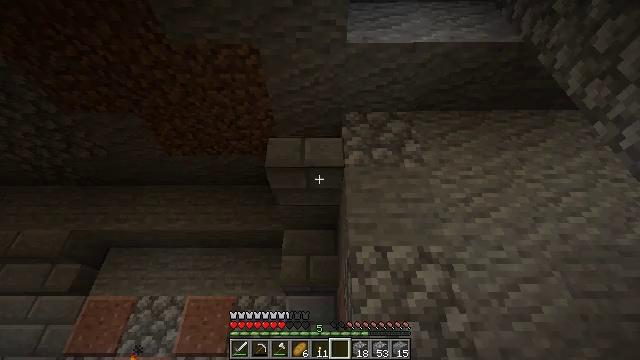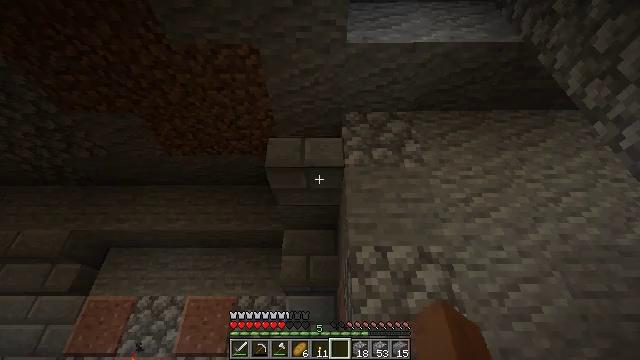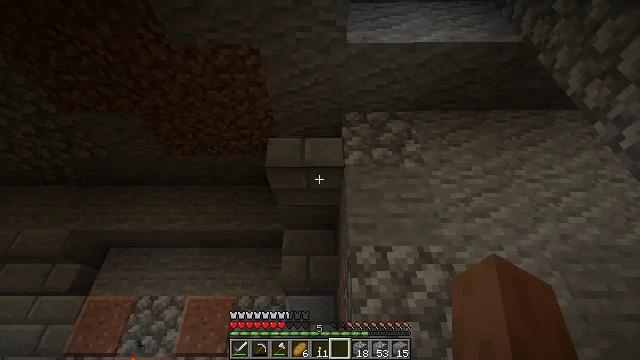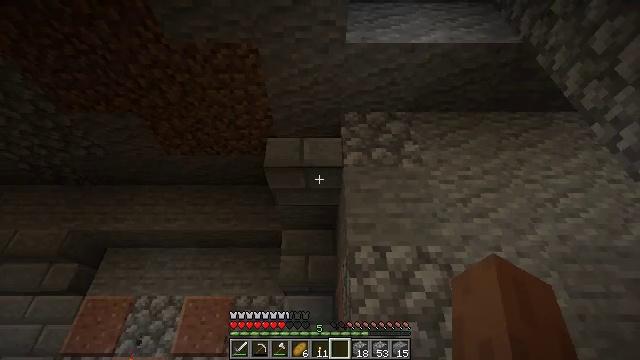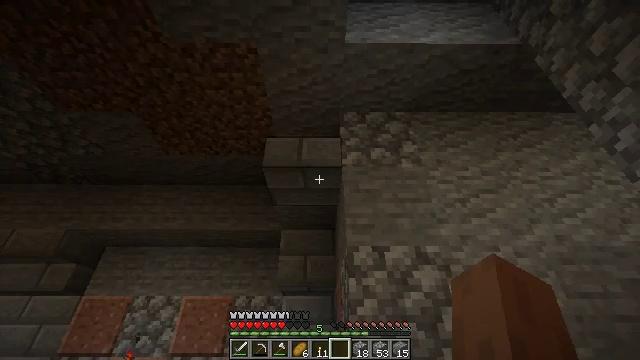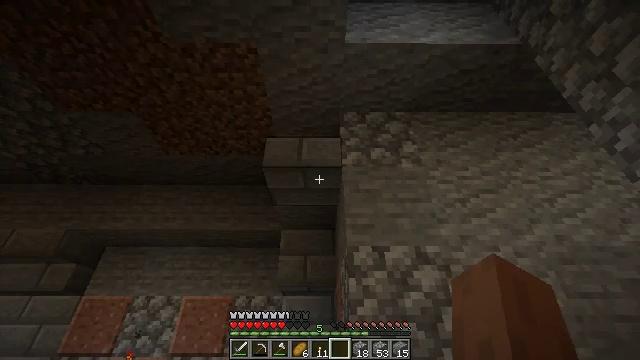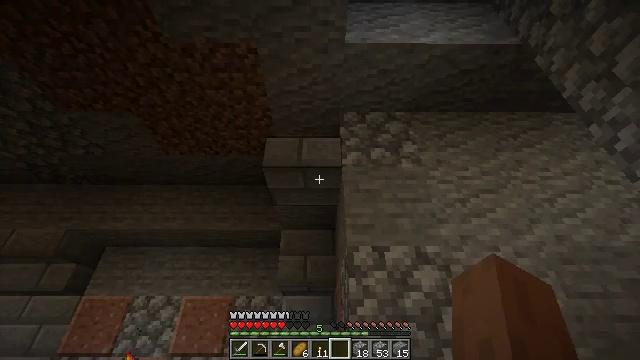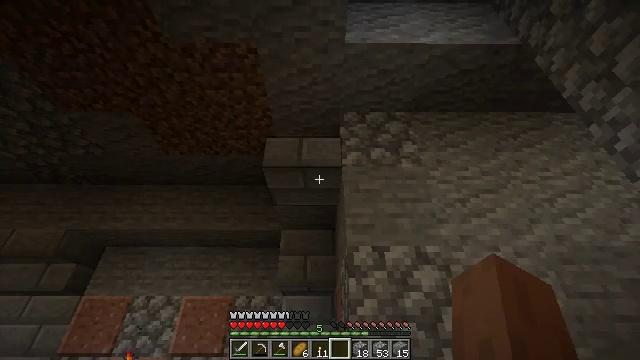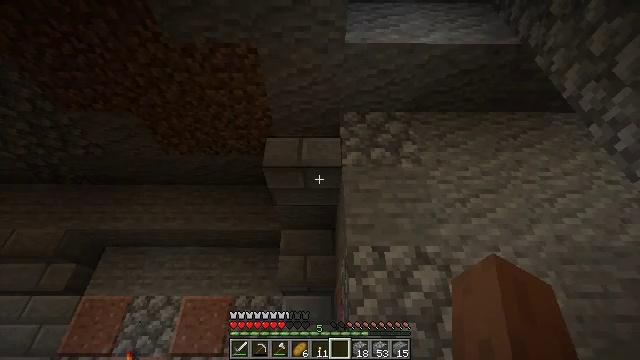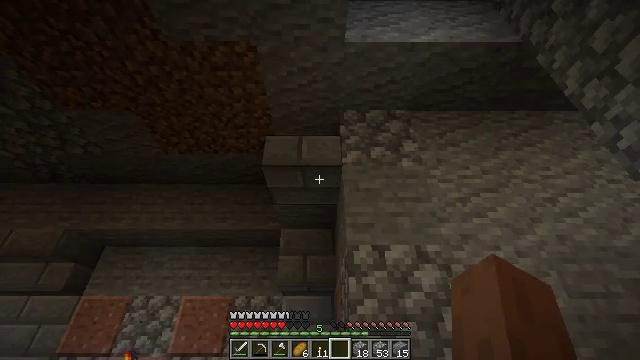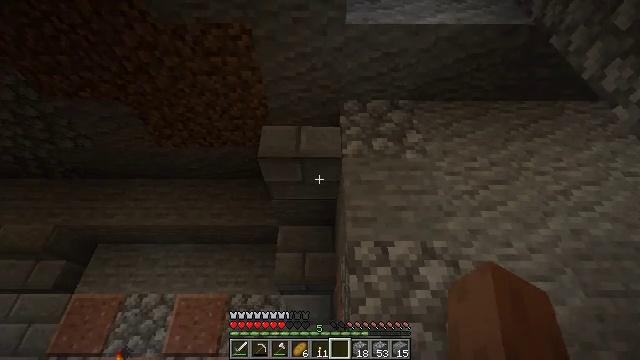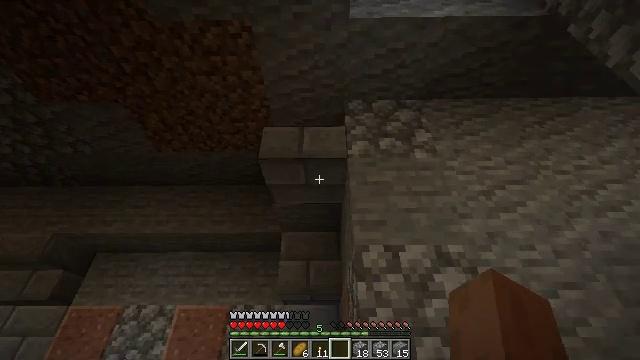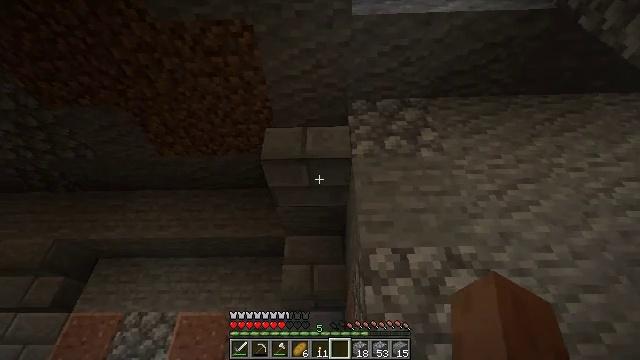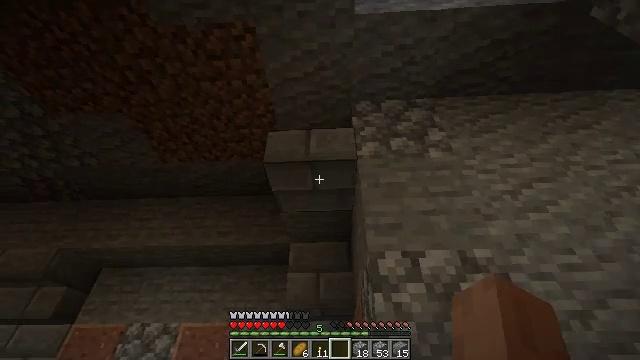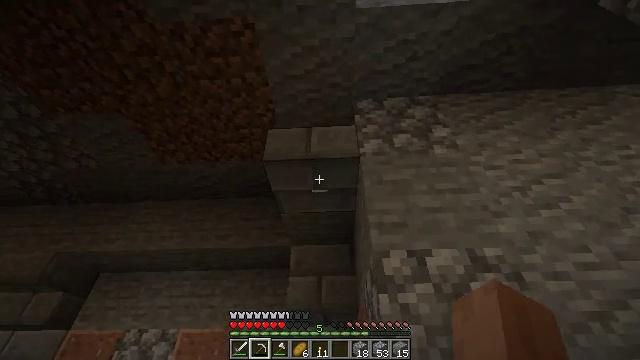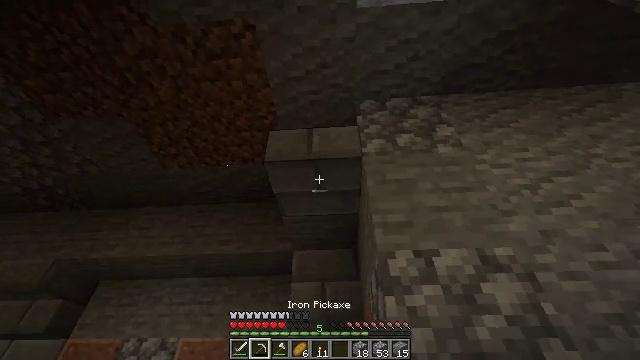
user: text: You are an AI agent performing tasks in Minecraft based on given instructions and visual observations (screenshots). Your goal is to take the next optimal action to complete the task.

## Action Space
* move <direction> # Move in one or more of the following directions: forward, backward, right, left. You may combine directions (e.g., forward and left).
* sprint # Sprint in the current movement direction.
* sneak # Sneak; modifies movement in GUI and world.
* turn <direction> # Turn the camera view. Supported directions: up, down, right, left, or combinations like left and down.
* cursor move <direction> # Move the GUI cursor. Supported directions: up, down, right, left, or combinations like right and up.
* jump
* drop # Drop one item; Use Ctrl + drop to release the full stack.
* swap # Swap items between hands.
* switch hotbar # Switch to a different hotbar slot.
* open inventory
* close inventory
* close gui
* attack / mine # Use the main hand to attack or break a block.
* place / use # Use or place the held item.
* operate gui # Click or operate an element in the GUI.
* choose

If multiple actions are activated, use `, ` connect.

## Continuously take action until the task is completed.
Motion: motion action
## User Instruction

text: Collect stone brick stairs for later use.
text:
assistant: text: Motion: no_op
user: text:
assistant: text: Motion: no_op
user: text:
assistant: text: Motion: no_op
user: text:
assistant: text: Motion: no_op
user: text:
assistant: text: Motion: no_op
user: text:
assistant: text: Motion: no_op
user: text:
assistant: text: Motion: no_op
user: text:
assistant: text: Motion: no_op
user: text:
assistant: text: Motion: move forward
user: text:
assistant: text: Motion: move forward
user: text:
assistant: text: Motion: move forward, turn left and up
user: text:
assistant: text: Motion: move forward, turn up
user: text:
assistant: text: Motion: turn left and up
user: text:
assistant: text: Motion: turn up, switch to hotbar 2
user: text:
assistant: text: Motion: turn up, switch to hotbar 2
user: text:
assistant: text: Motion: turn up, switch to hotbar 2
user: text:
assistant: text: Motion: turn left and up, switch to hotbar 2
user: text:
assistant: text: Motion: attack / mine
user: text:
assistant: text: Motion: attack / mine
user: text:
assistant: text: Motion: attack / mine
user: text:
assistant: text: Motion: attack / mine
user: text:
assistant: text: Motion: attack / mine
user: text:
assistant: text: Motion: attack / mine
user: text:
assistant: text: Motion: attack / mine
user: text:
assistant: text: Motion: attack / mine
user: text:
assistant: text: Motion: attack / mine
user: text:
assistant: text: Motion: attack / mine
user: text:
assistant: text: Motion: attack / mine
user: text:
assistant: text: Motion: attack / mine
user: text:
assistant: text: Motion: attack / mine